Question: I have a dataset as follows:
'''
1 16.60 4923 1198 29663 1927 Davis California
2 10.09 3055 883 30282 1989 Palo Alto California
3 9.61 5128 1096 53388 2489 Boulder Colorado
4 8.85 4674 1210 52815 2600 Berkeley California
5 7.28 4793 1051 65794 3408 Eugene Oregon
6 6.64 5112 1215 76972 3579 Fort Collins Colorado
7 6.59 3125 1608 47451 2701 Santa Barbara California
8 6.41 2433 1078 37968 2671 Chico California
'''
Where the variables are 'bike_share', 'total_biker', 'error_biker', 'total_worker', 'error_worker', 'city', 'state', respectively. For this dataset, I want to calculate the average% of Californians that ride bikes to work (i.e, I want to sum up the 'total_biker' that are from 'state' California and divide that number by sum of 'total_worker').
First I want to identify the people who are Californians, so I wrote the following 'do' loop to find the number of 'total_bike' that are from California.

total_bike_cali=0;
do i=1 to 8;
if state="California" then total_bike_cali=total_bike_cali+total_bike;
else total_bike_cali=0;
end;
proc print;
run;
However this gave me an error
'''
Statement is not valid or it is used out of proper order.
'''
For pretty much every line of the loop. Can someone please tell me what I did wrong?
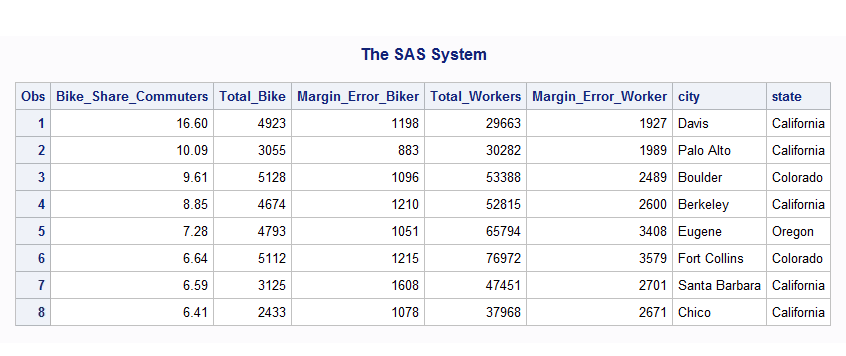
Answer: You can do this a number of ways. Here are two.
'''
proc sql;
select sum(total_biker)/sum(total_worker)
from your_data
where state='California';
quit;
'''
or
'''
data have;
length city state $20;
input bike_share total_biker error_biker total_worker error_worker city $ state $;
datalines;
16.60 4923 1198 29663 1927 Davis California
10.09 3055 883 30282 1989 Palo Alto California
9.61 5128 1096 53388 2489 Boulder Colorado
8.85 4674 1210 52815 2600 Berkeley California
7.28 4793 1051 65794 3408 Eugene Oregon
6.64 5112 1215 76972 3579 Fort Collins Colorado
6.59 3125 1608 47451 2701 Santa Barbara California
6.41 2433 1078 37968 2671 Chico California
;;;;
run;
data want;
set have end=eof;
if state='California' then do;
total_worker_cali+total_worker;
total_biker_cali+total_biker;
put _all_;
end;
if eof then do;
total_cali_pct = total_biker_cali/total_worker_cali;
output;
end;
run;
'''
You could also set the data up so that 'PROC MEANS' or 'PROC TABULATE' could do the table for you; that would be the way to do it if you wanted each state, not just one specific one.
Here's an example of doing it with 'PROC MEANS'. This isn't quite as accurate, because 'bike_share' is rounded; if you recalculate it from the original variables it will be more accurate.
'''
proc means data=have;
class state;
weight total_worker;
var bike_share;
run;
'''
Here you use 'total_worker' as the weight, to bring the summarized dataset back to looking like an unsummarized dataset with one row per worker.